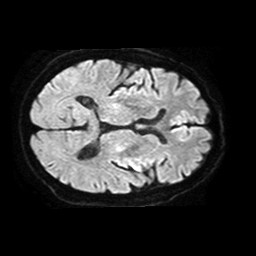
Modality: TRACE
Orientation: axial
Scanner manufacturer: philips
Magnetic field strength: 1.5 T
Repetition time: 3.844 s
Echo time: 0.09719 s